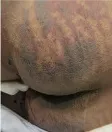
Results of physical examination, microbiological, imaging, and pathological analyses. (F,G) Symmetric purpura on the buttocks and scrotum.
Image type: medical_photograph (skin_photograph)